Question: > Note: This question has been asked before several times, but the answers are really bad, totally wrong and/or do not fit the above scenario (because there are several files called ). If you like, see <URL>].
I want to block direct access to all .php files in the folder (see file structure image) via the .htaccess file in the root folder. There are some solutions for this on the web, but they miss one thing: They don't work (which is a realistic scenario like the screenshot shows, see the file in the view/xxx/ folder):
### Question: How to block access to all .php files, except the index.php in the root folder ?

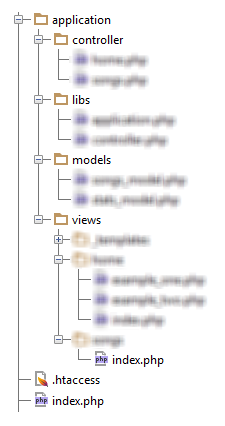
Answer: In .htaccess:
'''
RewriteEngine on
RewriteRule ^/application - [F]
'''
The '[F]' option instructs it to issue a response on all matching URLs.
Or add a separate .htaccess file in '/application' containing just:
'''
deny from all
'''
Or in your Apache vhost definition:
'''
<Location /application>
deny from all
</Location>
'''